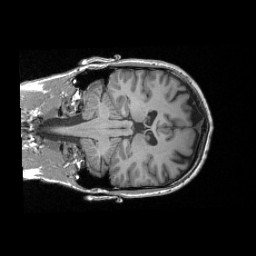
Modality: T1w
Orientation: coronal
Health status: healthy
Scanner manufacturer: siemens
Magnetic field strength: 3 T
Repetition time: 2.3 s
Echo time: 0.00287 s